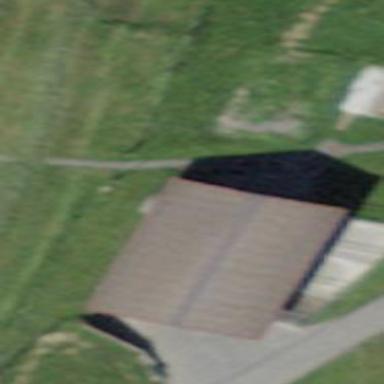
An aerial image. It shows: Farm auxiliary building.